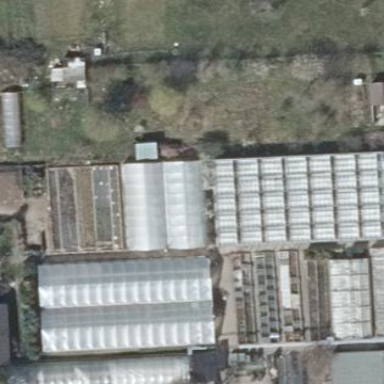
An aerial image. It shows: Greenhouse.